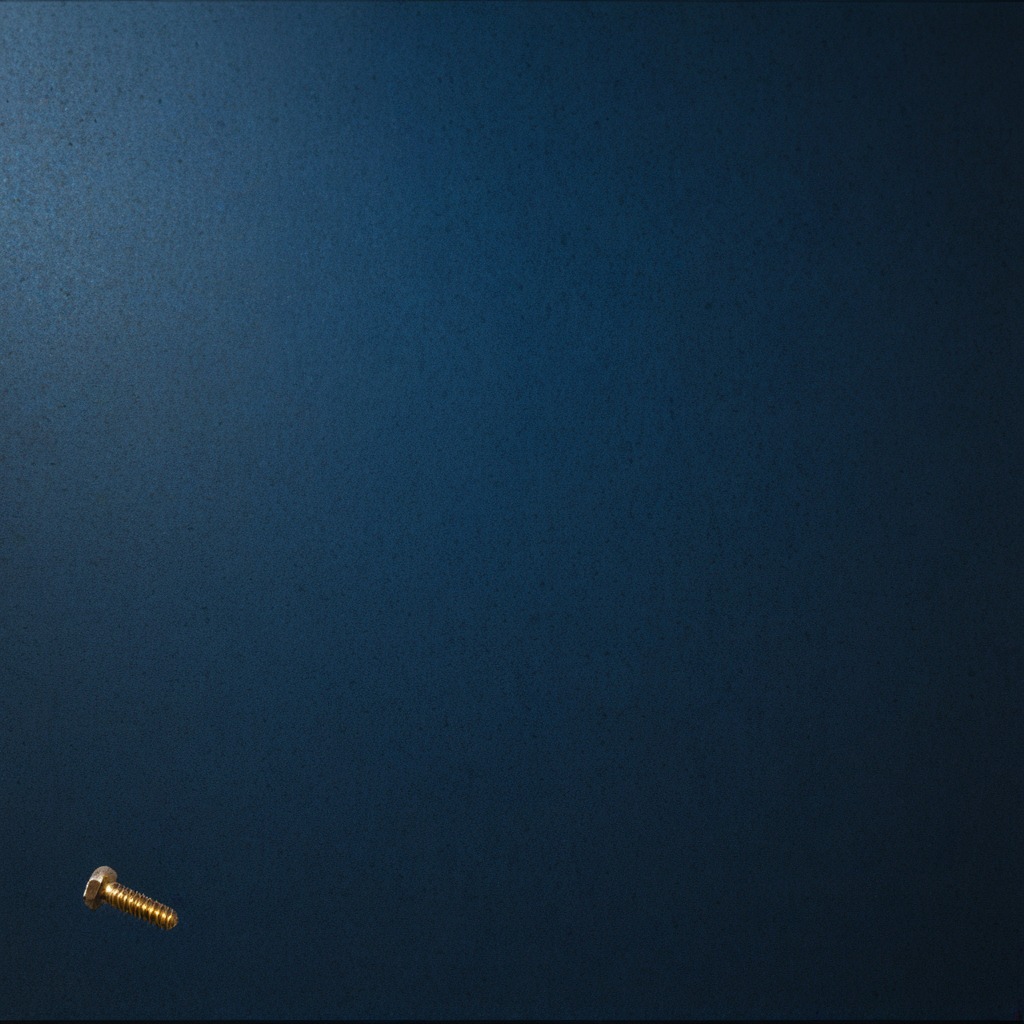
A metal screw lies on the granite tabletop.